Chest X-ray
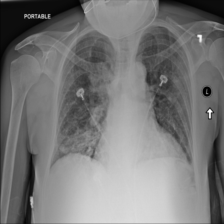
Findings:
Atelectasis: negative
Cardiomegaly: negative
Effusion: negative
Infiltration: negative
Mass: negative
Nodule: positive
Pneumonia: negative
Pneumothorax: negative
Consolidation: negative
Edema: negative
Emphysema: negative
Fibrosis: negative
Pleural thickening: negative
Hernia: negative